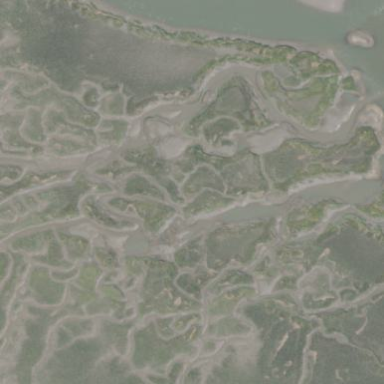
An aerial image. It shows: Marsh wetland with tidal influence.